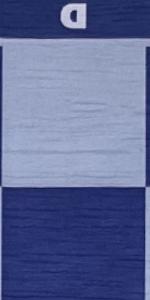
Label: Empty